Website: crate-barrel
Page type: account-selection
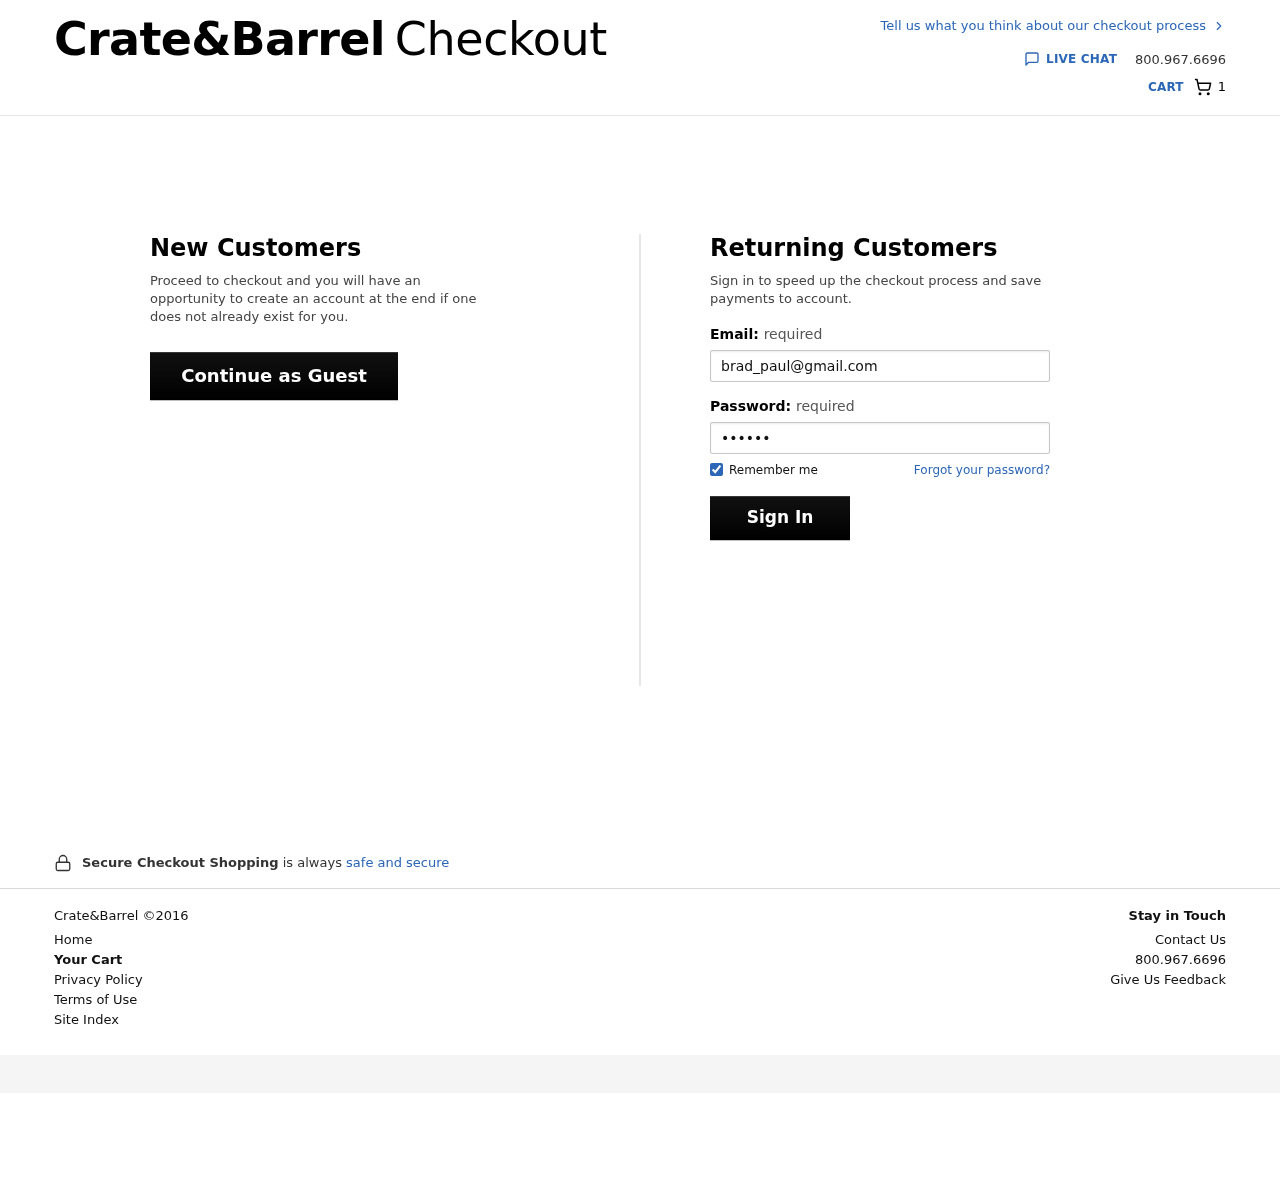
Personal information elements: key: PII_EMAIL
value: brad_paul@gmail.com
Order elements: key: ORDER_NUM_ITEMS
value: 1